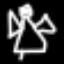
Label: angel